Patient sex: M
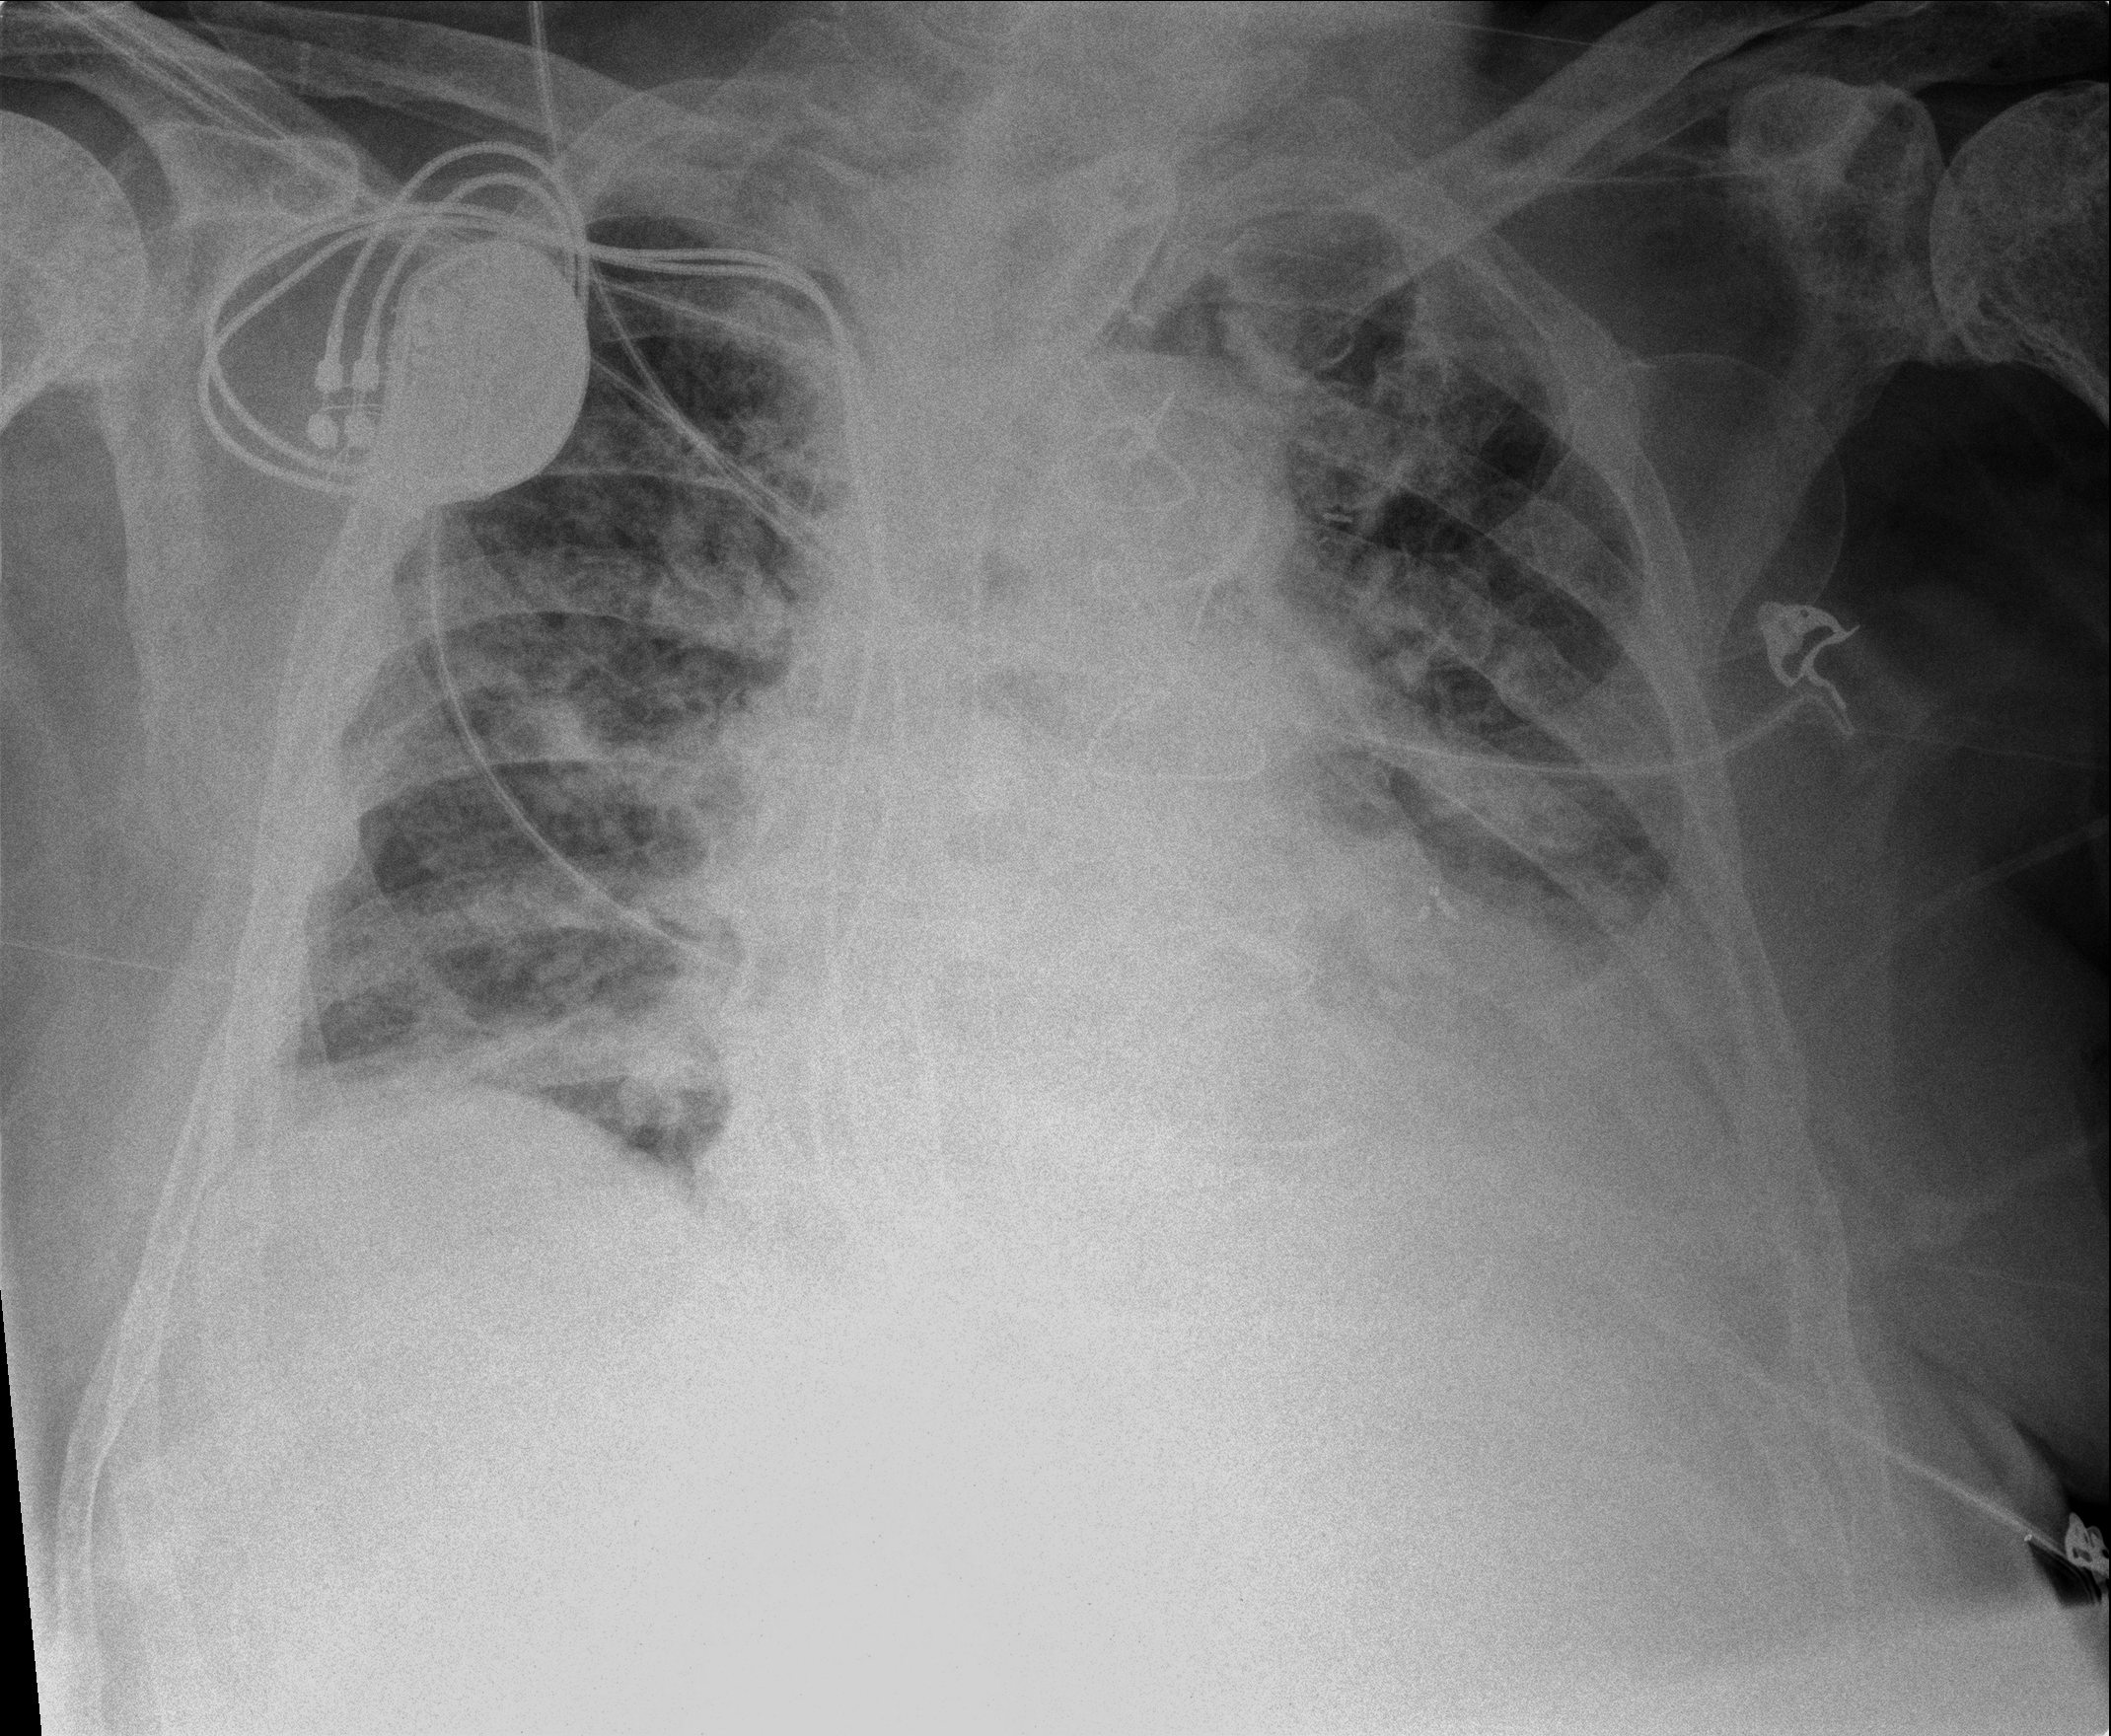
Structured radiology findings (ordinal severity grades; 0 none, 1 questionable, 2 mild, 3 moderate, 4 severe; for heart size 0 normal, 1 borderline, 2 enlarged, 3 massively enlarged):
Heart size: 1
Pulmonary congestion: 2
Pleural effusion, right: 1
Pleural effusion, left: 2
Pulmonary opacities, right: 2
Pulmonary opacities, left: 2
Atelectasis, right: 1
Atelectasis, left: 2